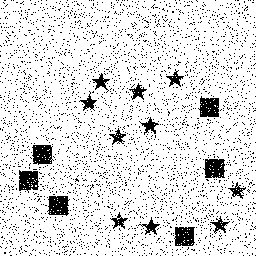
Squares: 6
Triangles: 0
Stars: 10
Total shapes: 16